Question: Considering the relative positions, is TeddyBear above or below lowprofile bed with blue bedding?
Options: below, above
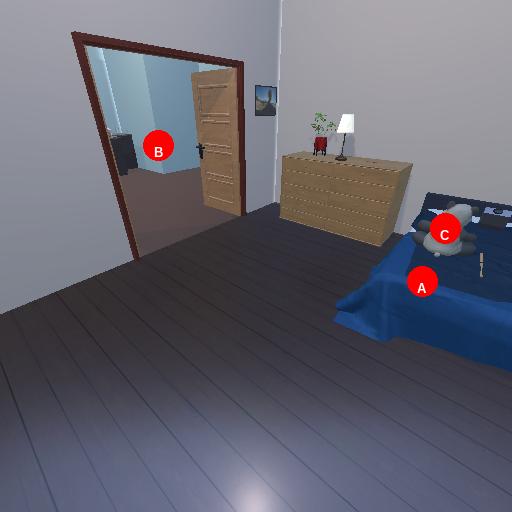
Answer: below